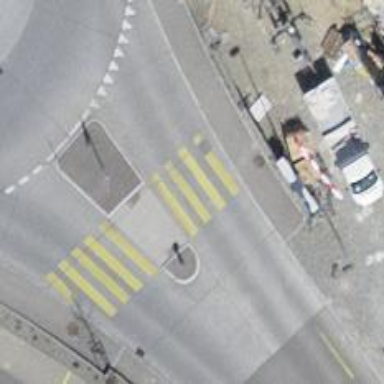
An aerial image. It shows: Crossing with island in the road.